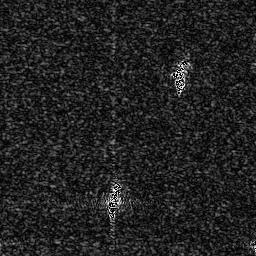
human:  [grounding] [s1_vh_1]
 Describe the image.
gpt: In the satellite image, there is  <ref>1 medium ship </ref> <box>[[41, 71, 47, 84, 0]]</box> located at bottom,  <ref>1 small ship </ref> <box>[[67, 22, 73, 31, 0]]</box> located at top right.